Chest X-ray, PA view. Patient: 41 years old, sex M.
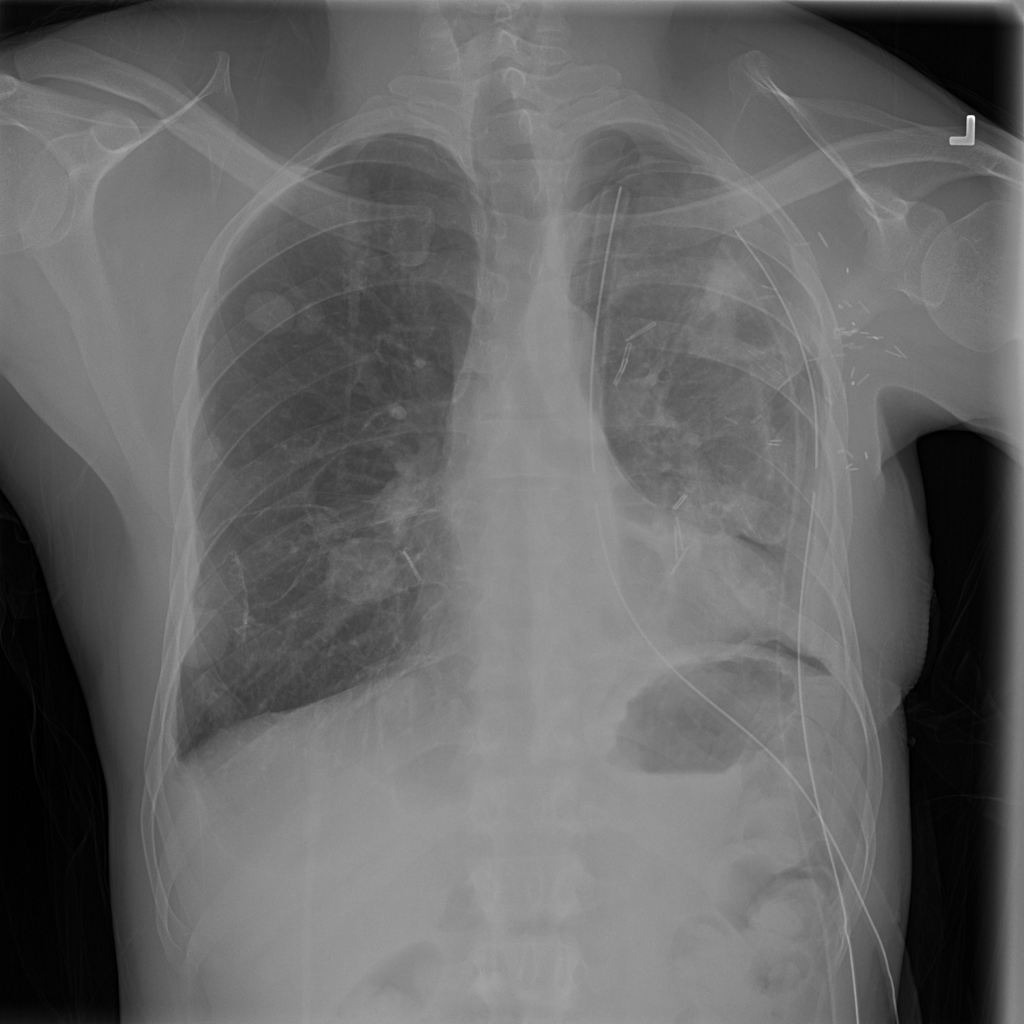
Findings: Mass, Pneumothorax